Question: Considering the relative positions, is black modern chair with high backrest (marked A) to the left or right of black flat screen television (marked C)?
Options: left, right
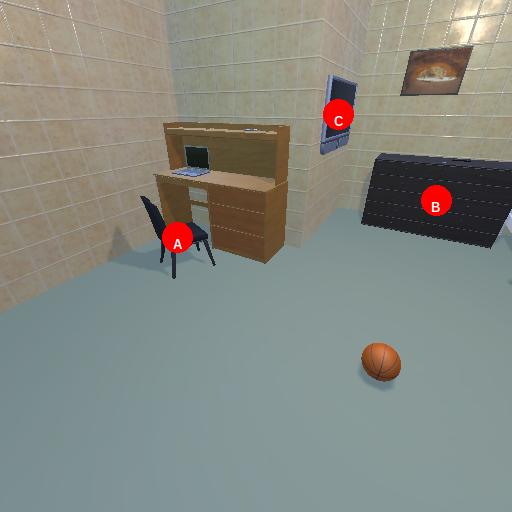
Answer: left